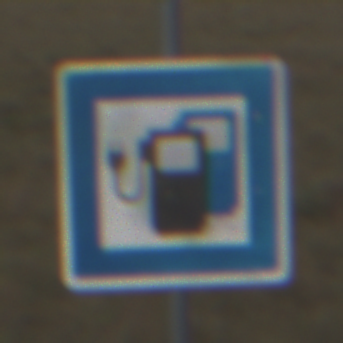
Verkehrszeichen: LadestationFuerElektrofahrzeuge
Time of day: Midday
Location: Outdoor (Nature)
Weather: PartlyCloudy
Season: NotSpecified
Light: Natural